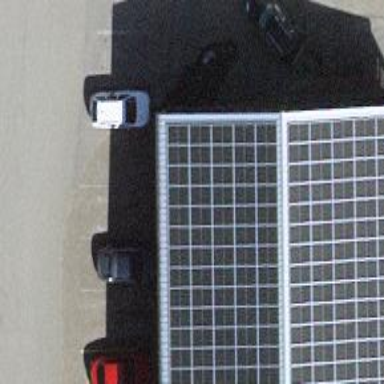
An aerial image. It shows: Charging station.